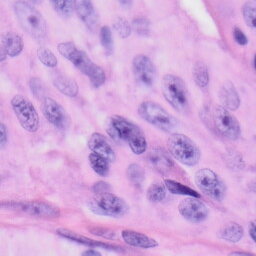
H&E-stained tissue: Skin